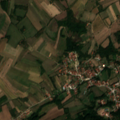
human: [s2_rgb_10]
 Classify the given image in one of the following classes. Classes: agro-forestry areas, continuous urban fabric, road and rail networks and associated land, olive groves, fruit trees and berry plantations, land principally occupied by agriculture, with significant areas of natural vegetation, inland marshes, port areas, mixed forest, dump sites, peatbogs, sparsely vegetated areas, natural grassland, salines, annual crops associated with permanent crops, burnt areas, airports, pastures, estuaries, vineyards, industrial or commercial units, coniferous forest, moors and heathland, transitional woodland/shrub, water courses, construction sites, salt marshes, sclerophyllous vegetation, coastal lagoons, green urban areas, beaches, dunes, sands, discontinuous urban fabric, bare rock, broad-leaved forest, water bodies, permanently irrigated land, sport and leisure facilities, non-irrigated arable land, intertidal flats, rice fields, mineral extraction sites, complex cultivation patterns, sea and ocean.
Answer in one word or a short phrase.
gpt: discontinuous urban fabric, non-irrigated arable land, complex cultivation patterns, land principally occupied by agriculture, with significant areas of natural vegetation